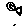
Label: fish